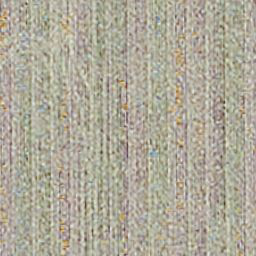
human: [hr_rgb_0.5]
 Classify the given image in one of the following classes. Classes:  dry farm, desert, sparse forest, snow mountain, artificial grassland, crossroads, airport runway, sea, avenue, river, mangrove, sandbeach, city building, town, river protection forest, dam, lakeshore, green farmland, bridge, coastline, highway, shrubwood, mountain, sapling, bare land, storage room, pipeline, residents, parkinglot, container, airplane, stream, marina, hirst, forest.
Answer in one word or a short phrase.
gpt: dry farm